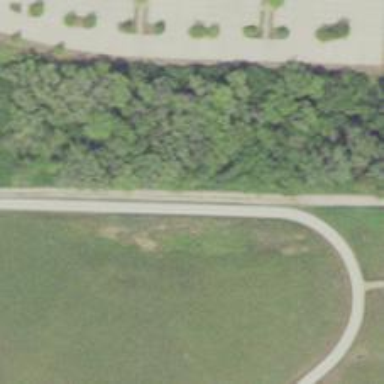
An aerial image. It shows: Track road bordered by cutline.